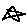
Label: star